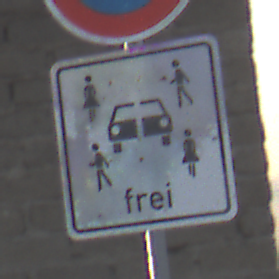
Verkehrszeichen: CarsharingfahrzeugeFrei
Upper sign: EingeschraenktesHalteverbot
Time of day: SunriseSunset
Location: Outdoor (Nature)
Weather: PartlyCloudy
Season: NotSpecified
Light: Natural